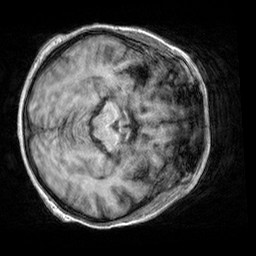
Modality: T1w
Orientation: axial
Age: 67
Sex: female
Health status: healthy
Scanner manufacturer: siemens
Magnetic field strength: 3 T
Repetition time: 2.3 s
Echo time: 0.00303 s